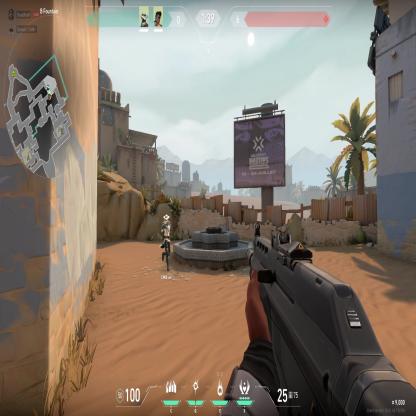
Label: teammate